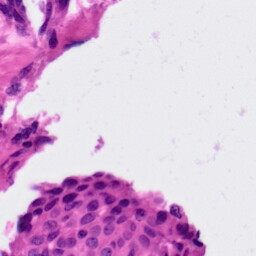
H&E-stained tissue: Ovarian